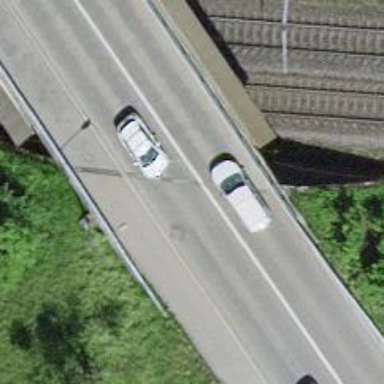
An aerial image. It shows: Primary highway on asphalt bridge.